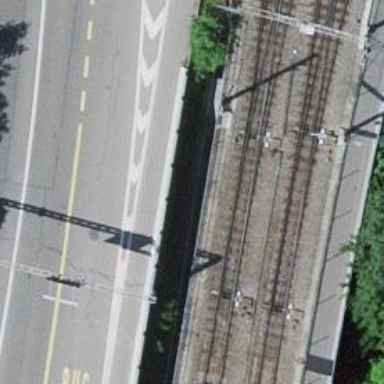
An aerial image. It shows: Narrow-gauge railway bridge with contact line electrification.